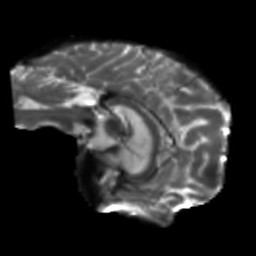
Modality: T2w
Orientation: sagittal
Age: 37
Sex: female
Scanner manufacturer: siemens
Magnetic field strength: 3 T
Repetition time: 5.47 s
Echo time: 0.0854 s